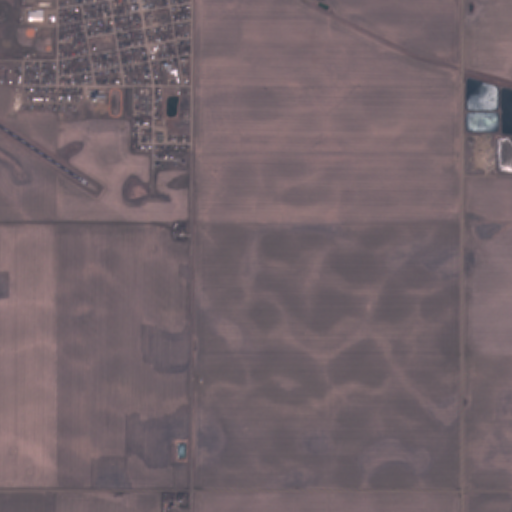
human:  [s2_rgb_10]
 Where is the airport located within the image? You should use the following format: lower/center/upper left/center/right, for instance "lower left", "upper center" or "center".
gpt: The airport is located in the upper left of the image.
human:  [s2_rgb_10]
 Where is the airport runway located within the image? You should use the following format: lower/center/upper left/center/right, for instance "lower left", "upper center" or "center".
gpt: The airport runway is located in the upper left of the image.
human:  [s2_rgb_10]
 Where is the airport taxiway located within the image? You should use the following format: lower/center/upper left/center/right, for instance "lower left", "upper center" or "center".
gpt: The airport taxiway is located in the upper left of the image.
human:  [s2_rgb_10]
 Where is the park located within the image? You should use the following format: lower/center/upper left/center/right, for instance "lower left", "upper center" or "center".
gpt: The park is located in the upper left of the image.
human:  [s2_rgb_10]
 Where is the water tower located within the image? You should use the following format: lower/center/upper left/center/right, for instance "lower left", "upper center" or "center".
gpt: The water tower is located in the upper left of the image.
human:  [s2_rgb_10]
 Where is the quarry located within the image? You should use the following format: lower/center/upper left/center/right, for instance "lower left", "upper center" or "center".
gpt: There is no quarry in the image.